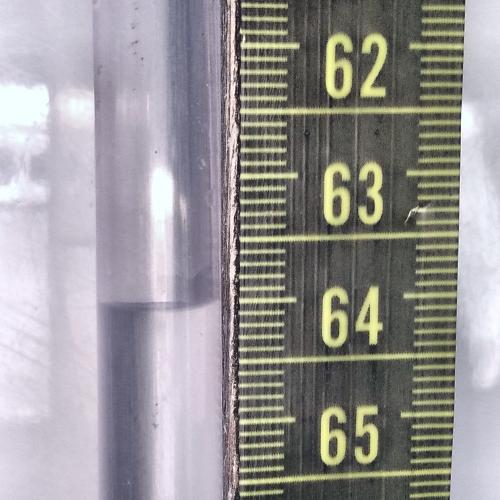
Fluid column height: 64.0 cm